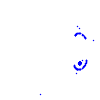
Particle: pion